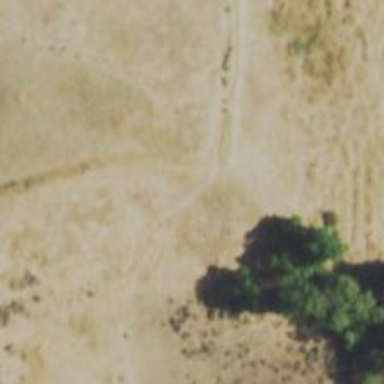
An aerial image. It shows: Path.